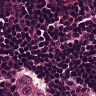
Metastatic tissue present: no